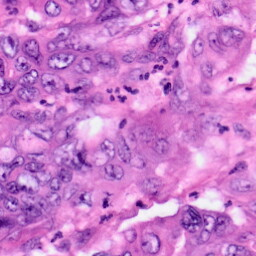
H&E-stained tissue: Pancreatic